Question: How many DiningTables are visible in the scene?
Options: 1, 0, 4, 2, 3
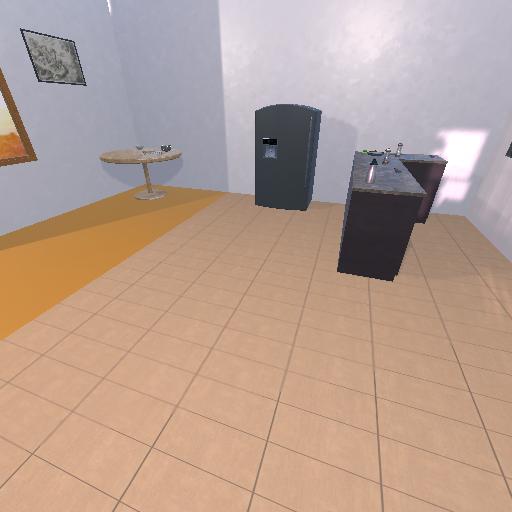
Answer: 1